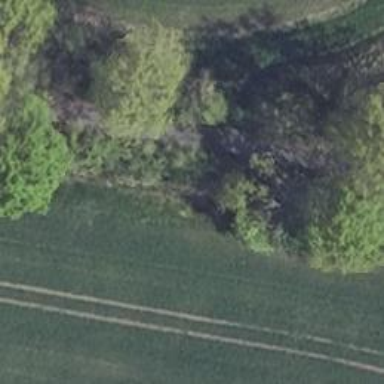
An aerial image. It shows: Culvert tunnel.